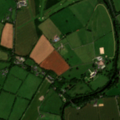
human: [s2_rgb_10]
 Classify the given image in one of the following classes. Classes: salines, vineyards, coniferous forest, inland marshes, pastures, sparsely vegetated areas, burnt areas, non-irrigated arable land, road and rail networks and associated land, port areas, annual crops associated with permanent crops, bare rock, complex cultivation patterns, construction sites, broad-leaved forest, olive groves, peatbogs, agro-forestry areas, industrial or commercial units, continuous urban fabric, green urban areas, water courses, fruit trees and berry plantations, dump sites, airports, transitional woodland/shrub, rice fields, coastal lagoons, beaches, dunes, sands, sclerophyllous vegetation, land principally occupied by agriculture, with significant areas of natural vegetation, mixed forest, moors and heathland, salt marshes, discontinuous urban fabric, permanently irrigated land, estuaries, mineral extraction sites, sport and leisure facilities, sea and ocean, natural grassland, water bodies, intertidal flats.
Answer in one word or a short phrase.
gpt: sport and leisure facilities, non-irrigated arable land, pastures